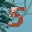
Label: 5